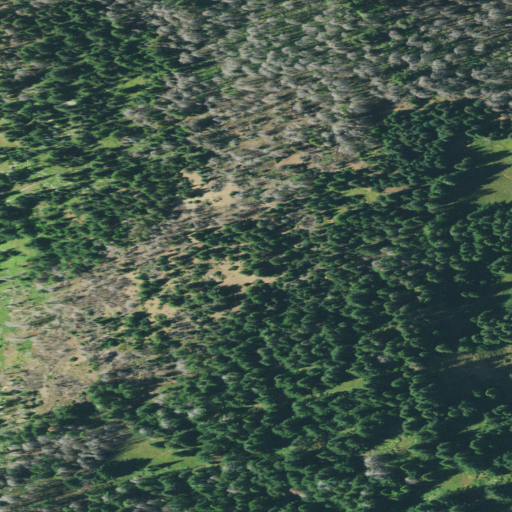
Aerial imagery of mountain in Oregon named Twin Lakes Mountain containing evergreen forest, grassland, and shrub